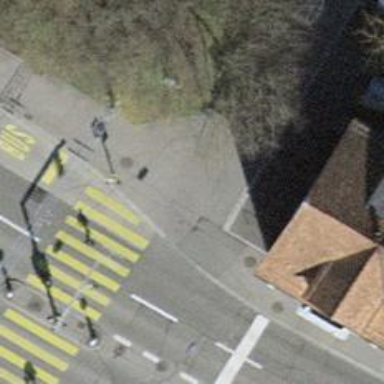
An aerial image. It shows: Unmarked crossing with traffic calming table on the road.